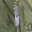
Label: 1